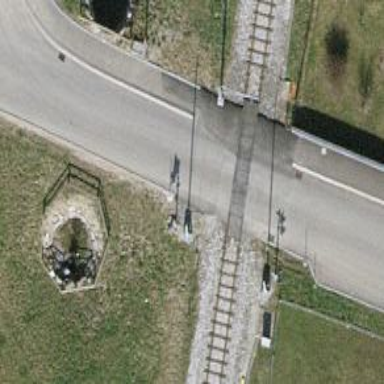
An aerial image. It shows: Level crossing along the railway.